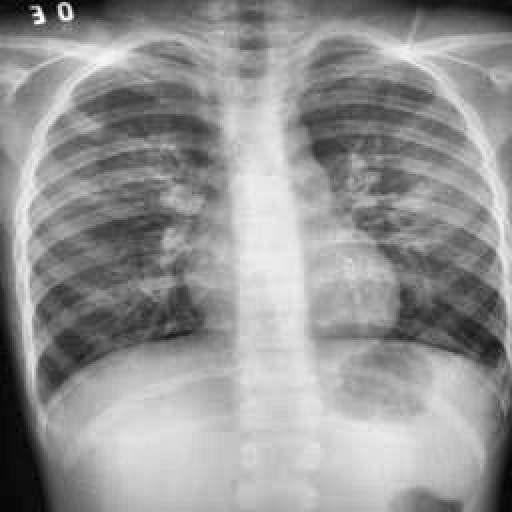
Finding: TUBERCULOSIS